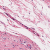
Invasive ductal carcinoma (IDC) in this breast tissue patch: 0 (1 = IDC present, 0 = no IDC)